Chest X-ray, PA view. Patient: 31 years old, sex M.
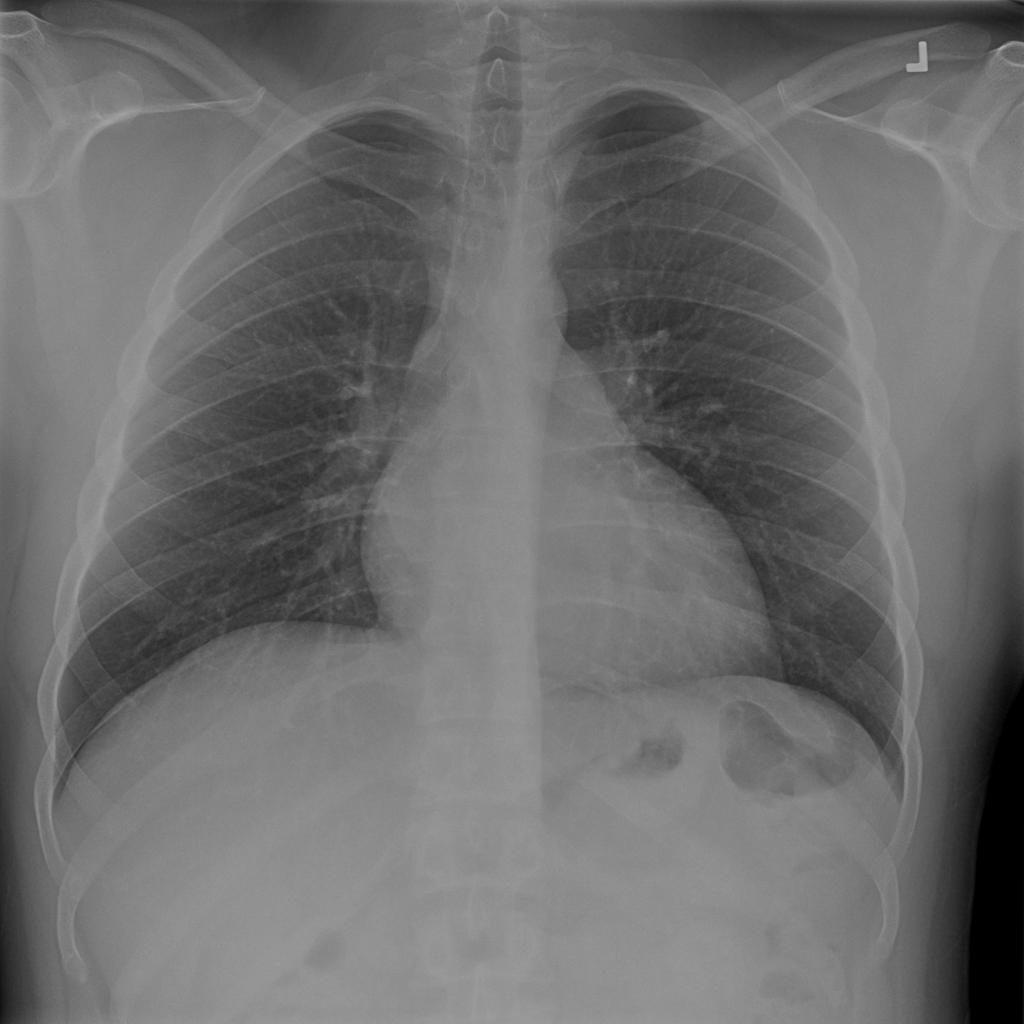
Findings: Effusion